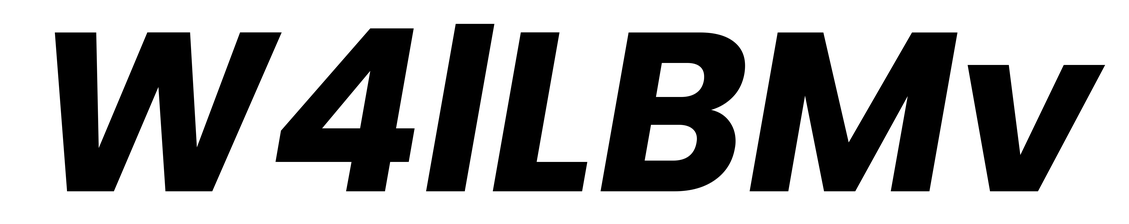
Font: Poppins-BoldItalic